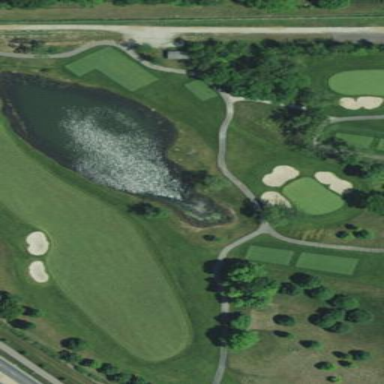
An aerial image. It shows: Water hazard in golf course. The hazard is natural water feature.